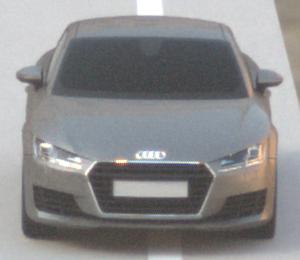
Make: Audi
Model: TT Coupé 1.8 TFSI
Detailed model: TT (8S) Coupé
Model produced from: 2015/08
Model produced until: 2018/06
Doors: 3
Color: gray
Road condition: dry road
Daytime: sunrise or sunset
Contrast: low contrast